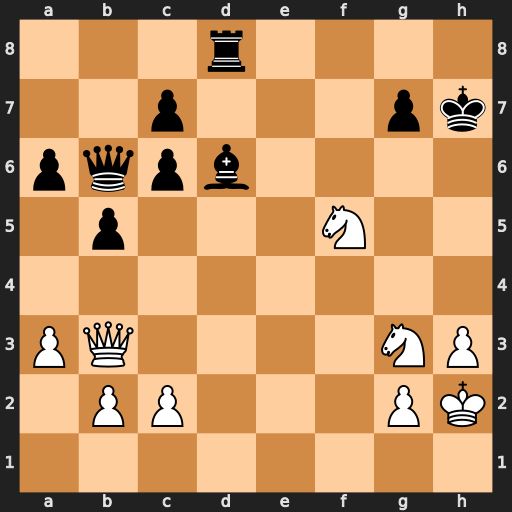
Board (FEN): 3r4/2p3pk/pqpb4/1p3N2/8/PQ4NP/1PP3PK/8
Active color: w
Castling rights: -
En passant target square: -
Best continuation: Qf7 Bxg3+ Kxg3